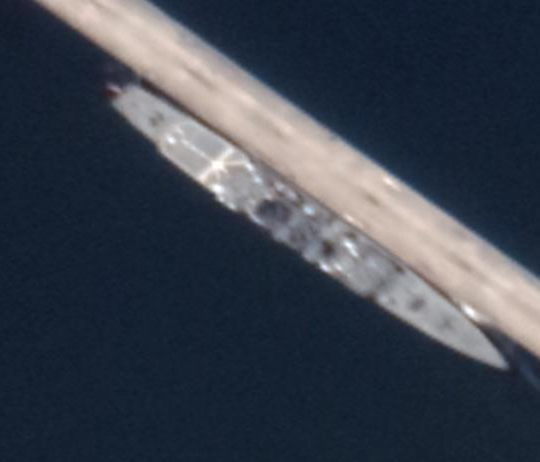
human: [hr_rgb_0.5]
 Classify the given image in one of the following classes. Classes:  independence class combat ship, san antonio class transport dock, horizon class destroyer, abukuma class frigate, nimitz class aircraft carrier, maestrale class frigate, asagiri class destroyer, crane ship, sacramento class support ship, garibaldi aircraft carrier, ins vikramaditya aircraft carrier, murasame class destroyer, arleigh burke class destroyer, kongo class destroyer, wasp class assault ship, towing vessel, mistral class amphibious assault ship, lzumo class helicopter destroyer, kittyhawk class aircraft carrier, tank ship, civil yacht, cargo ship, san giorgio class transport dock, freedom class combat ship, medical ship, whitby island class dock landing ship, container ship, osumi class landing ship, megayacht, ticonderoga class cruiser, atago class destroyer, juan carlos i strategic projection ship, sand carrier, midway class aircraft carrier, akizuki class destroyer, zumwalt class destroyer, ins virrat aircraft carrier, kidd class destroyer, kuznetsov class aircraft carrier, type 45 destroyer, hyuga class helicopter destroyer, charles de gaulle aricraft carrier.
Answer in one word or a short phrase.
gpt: Abukuma class frigate